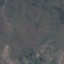
Label: HerbaceousVegetation